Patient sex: M
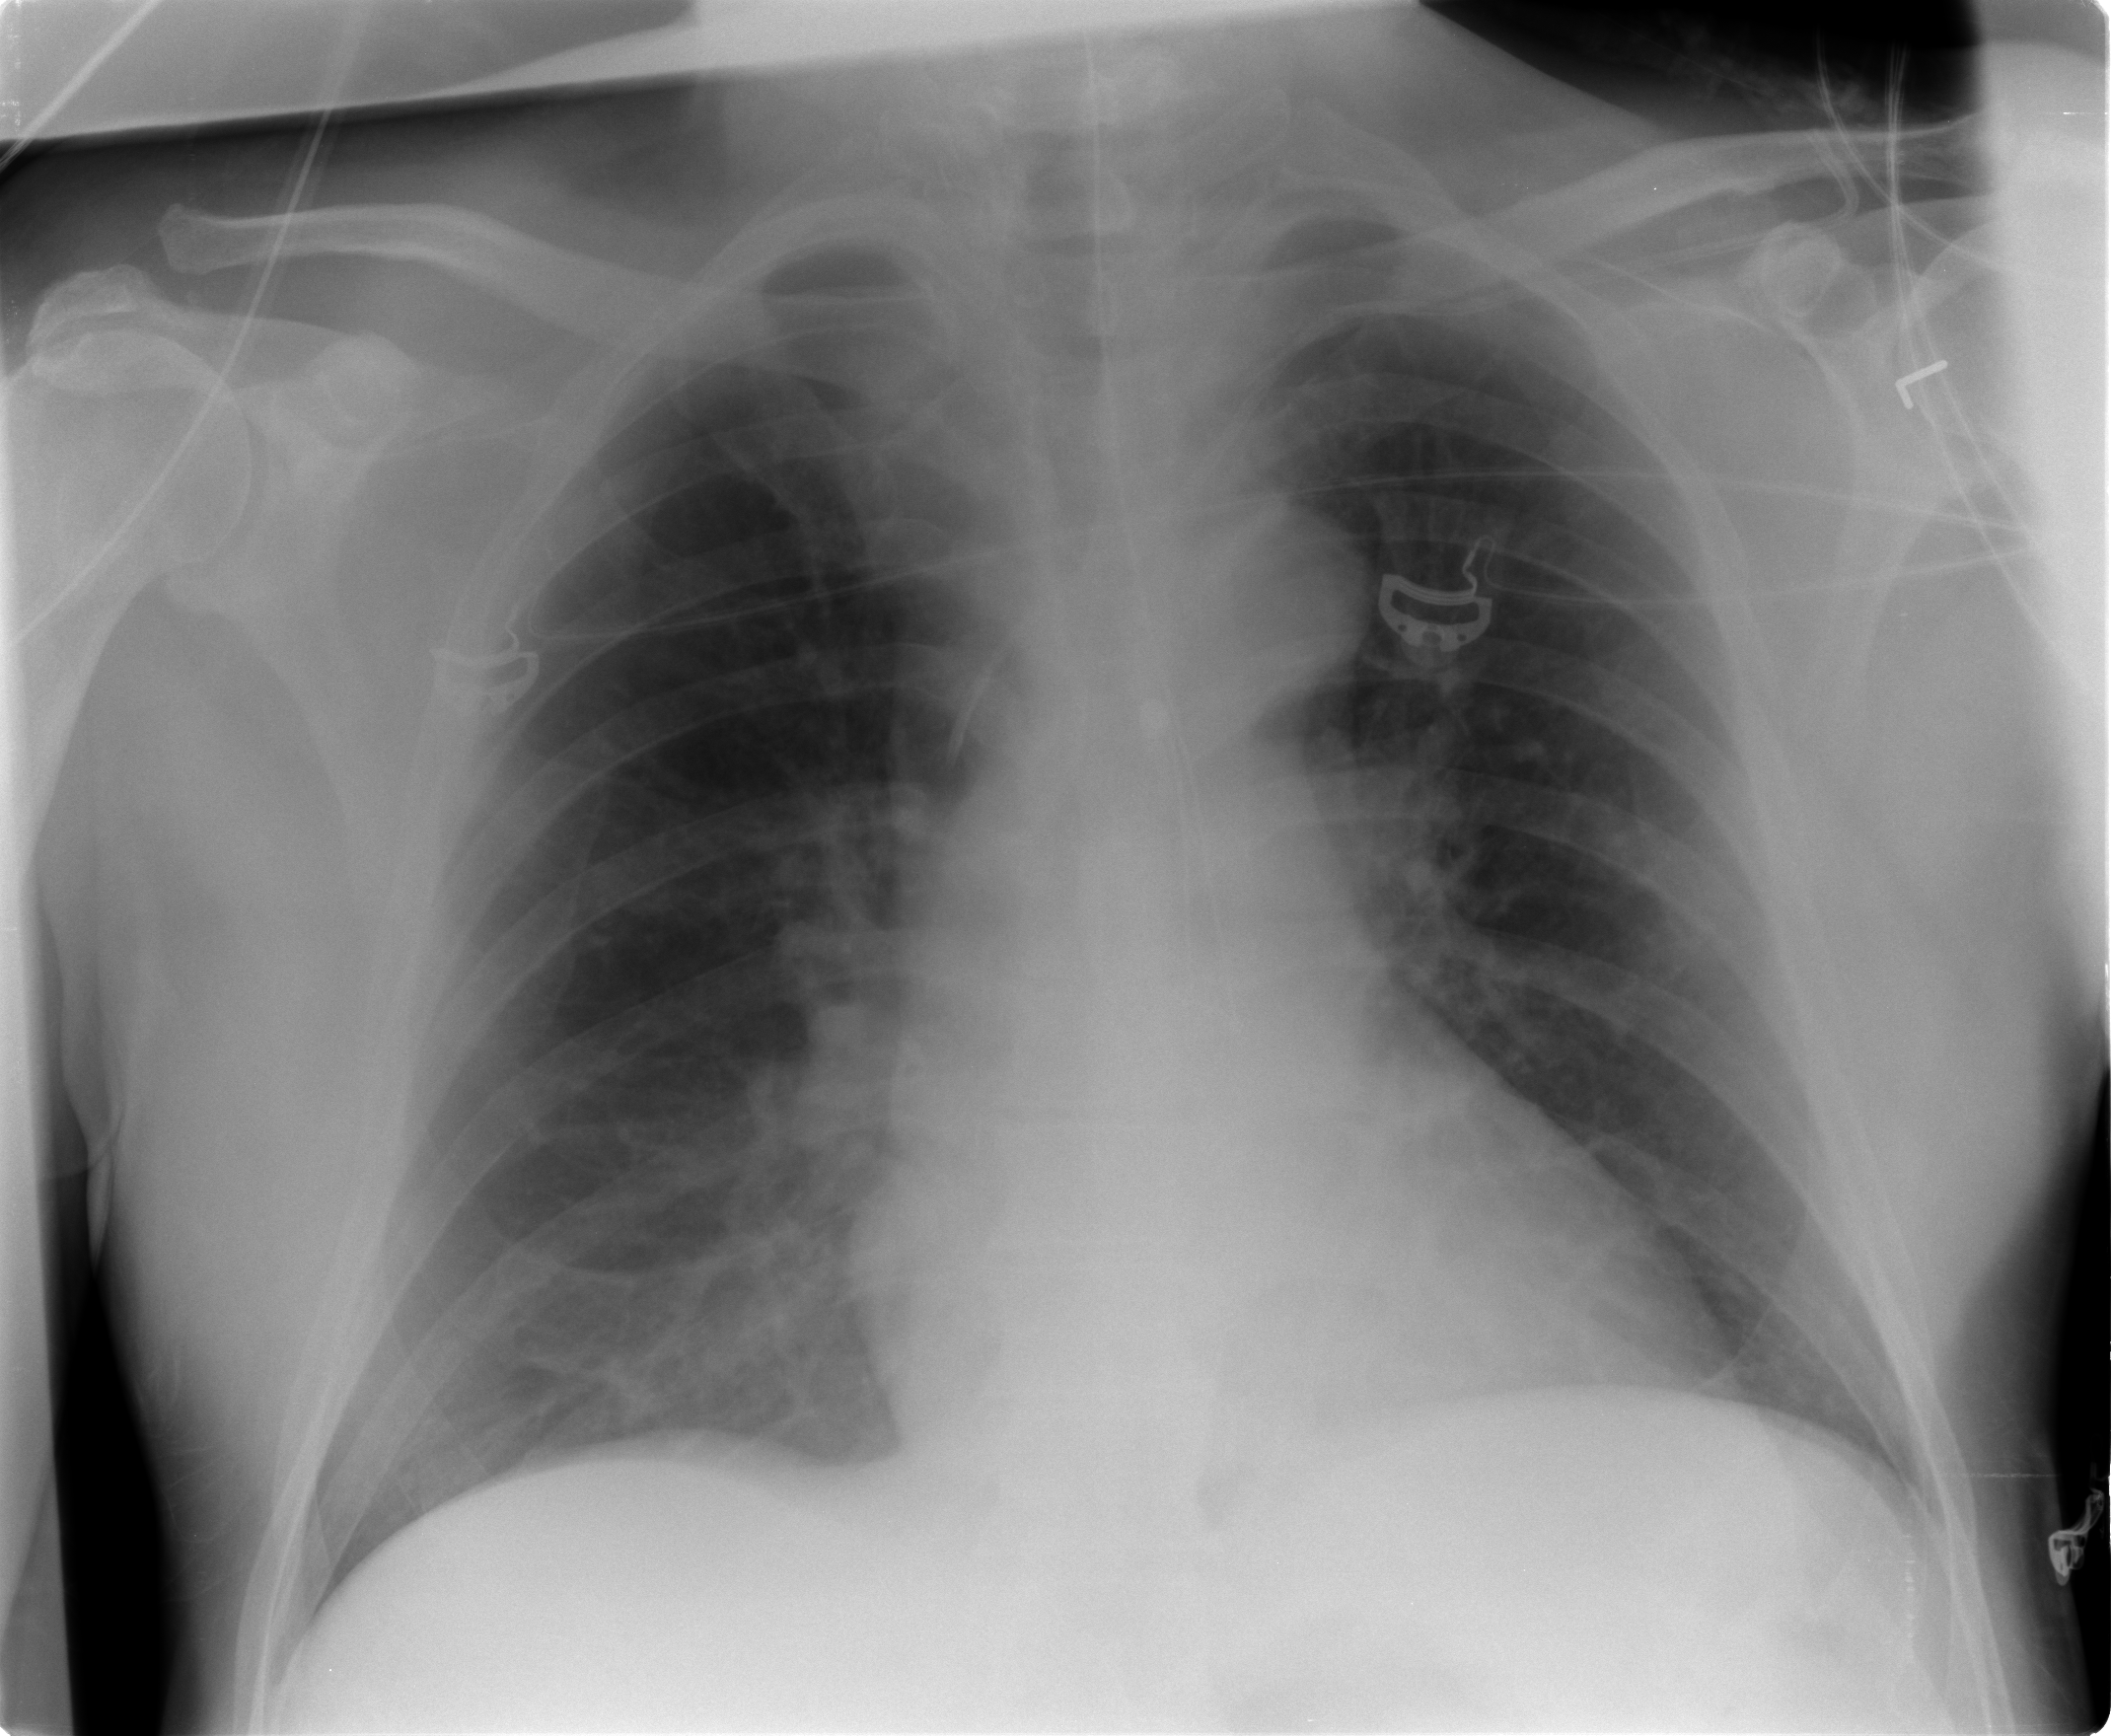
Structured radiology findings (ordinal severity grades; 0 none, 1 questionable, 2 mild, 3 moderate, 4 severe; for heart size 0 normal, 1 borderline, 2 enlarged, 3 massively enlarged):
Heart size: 0
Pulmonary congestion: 1
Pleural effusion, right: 0
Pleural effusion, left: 0
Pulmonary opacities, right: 0
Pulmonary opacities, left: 0
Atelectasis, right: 0
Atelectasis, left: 0